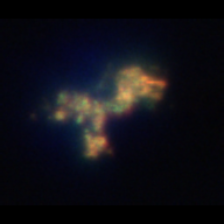
Taxon: Unknown_detritus
Group: Unknown